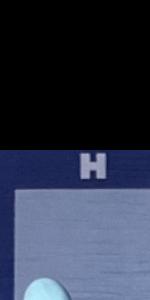
Label: Empty